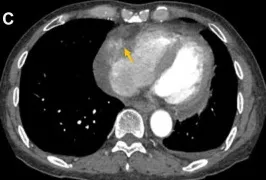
Multiple investigations for diagnosis of Case3. Cardiac enhanced-MRI revealed a large mass (arrow) at the junction of the RA and RV.
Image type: radiology (ct)